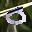
Label: 0